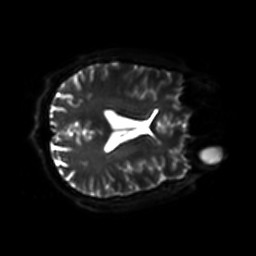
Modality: DWI
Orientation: axial
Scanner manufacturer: philips
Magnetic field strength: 7 T
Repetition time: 9.612 s
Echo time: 0.073 s